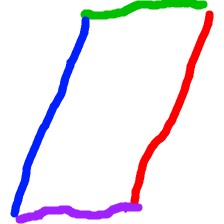
Shape: parallelogram